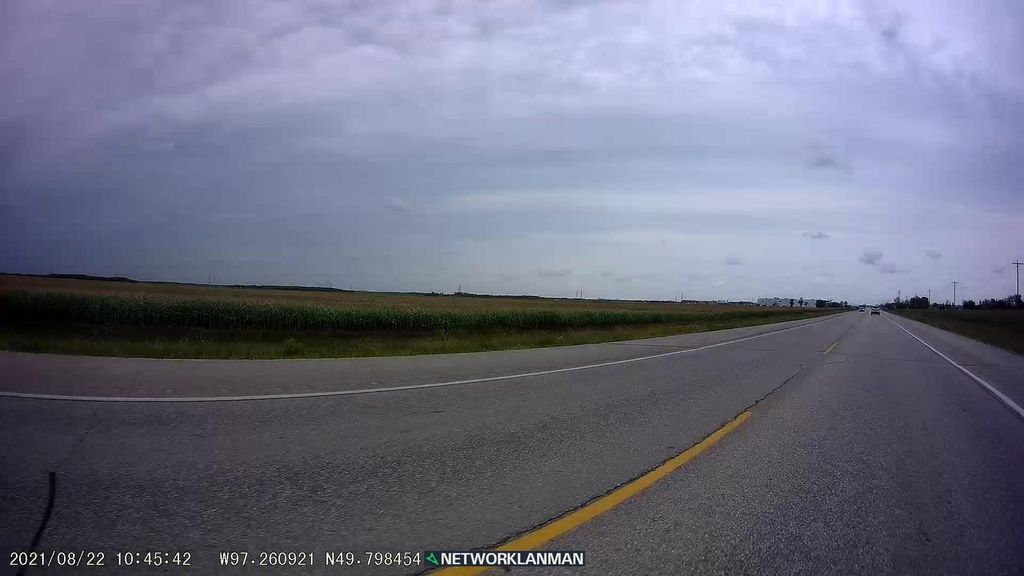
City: winnipeg